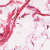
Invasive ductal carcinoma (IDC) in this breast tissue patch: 0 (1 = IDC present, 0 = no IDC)